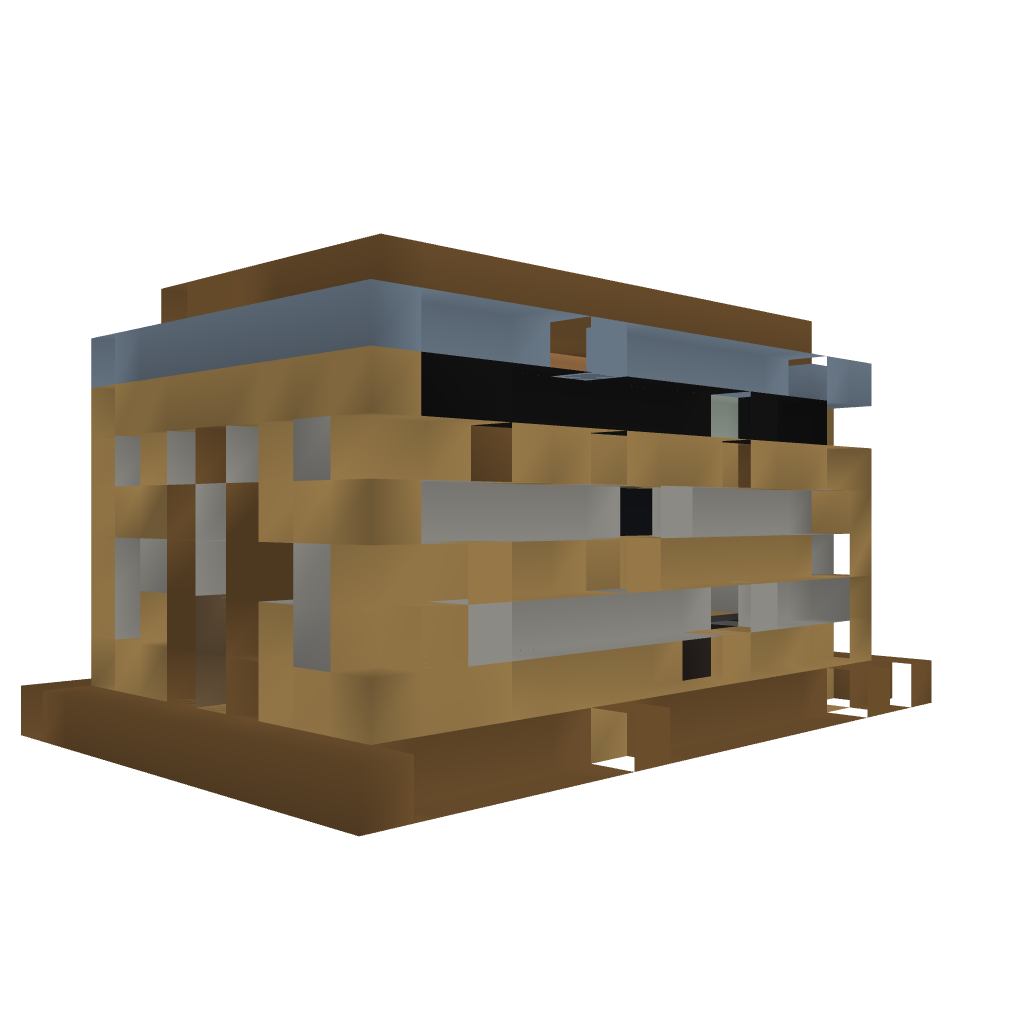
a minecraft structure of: Chicken Farm